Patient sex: M
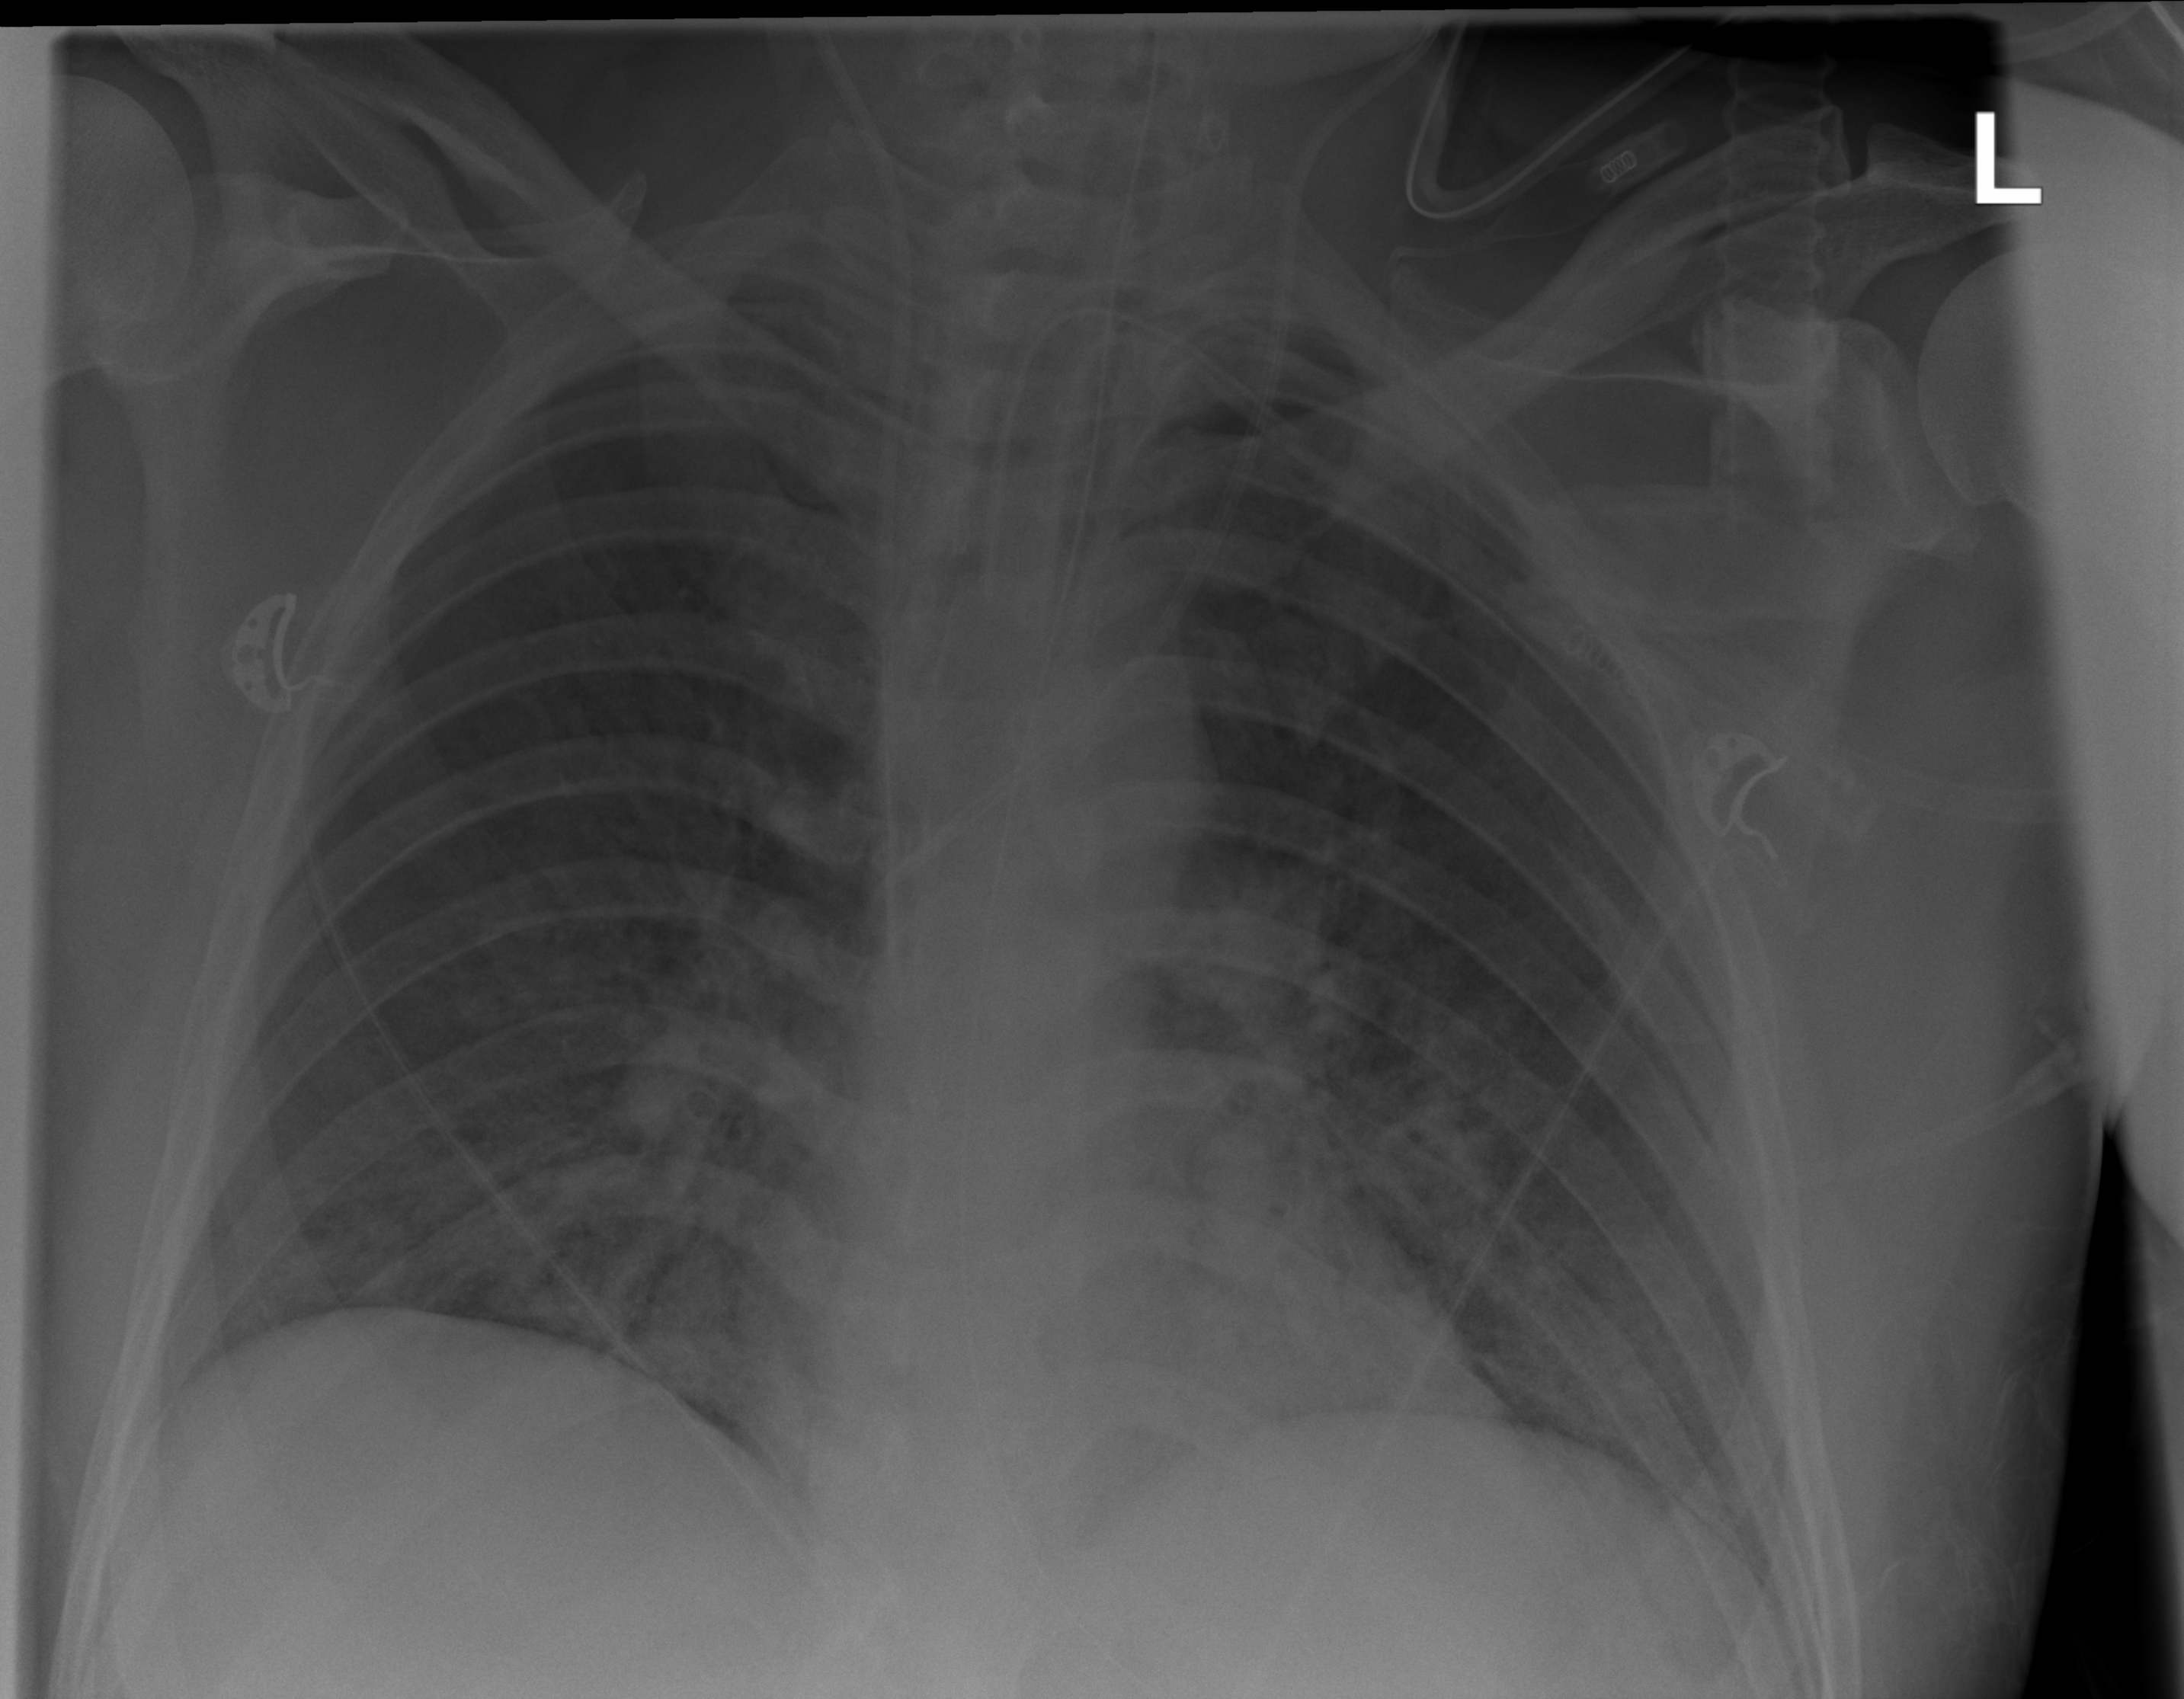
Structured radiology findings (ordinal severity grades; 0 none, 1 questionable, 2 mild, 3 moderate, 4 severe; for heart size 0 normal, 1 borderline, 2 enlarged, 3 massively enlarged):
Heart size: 0
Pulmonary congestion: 0
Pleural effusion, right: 0
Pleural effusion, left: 0
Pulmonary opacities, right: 3
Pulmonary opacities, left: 3
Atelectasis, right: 2
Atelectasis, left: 2